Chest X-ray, PA view. Patient: 56 years old, sex M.
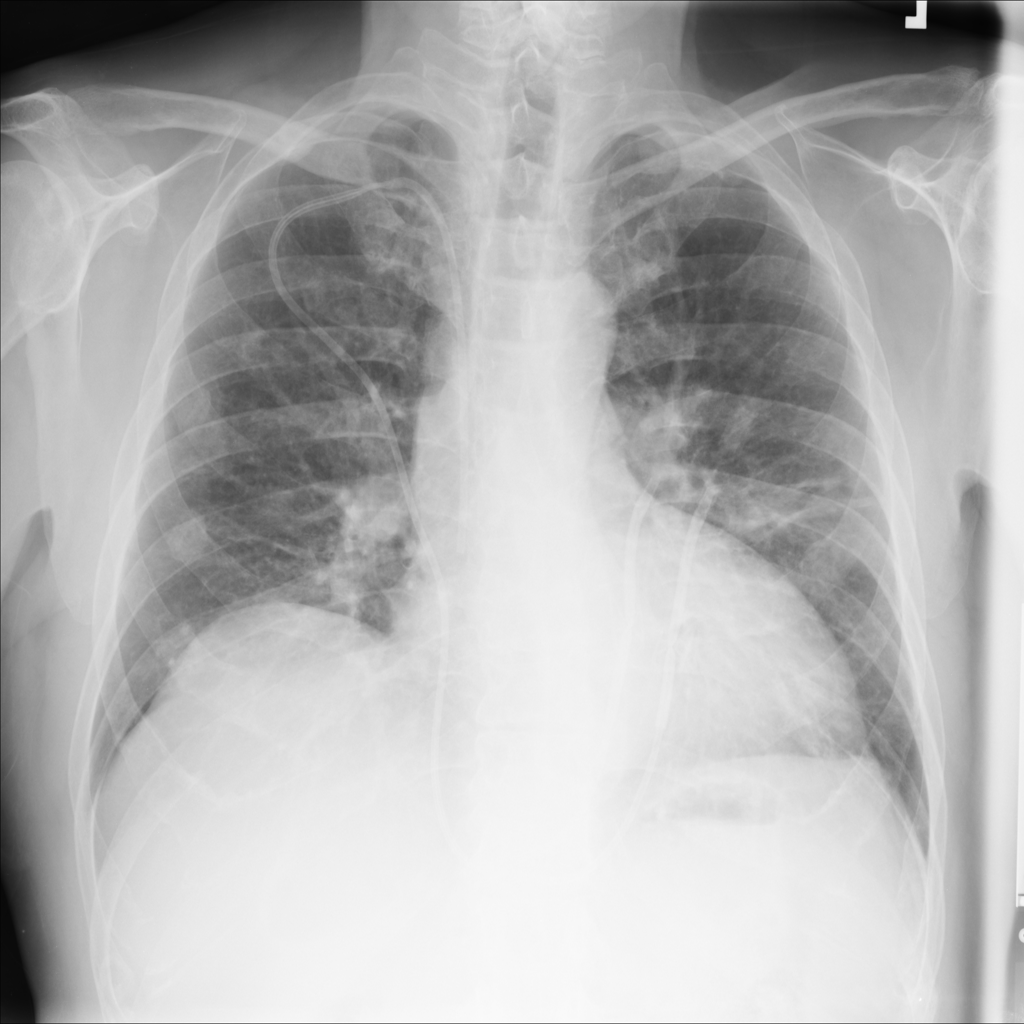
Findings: Atelectasis, Infiltration